Aerial crown-view tile of a tropical tree (Barro Colorado Island, Panama), acquired 20241014:
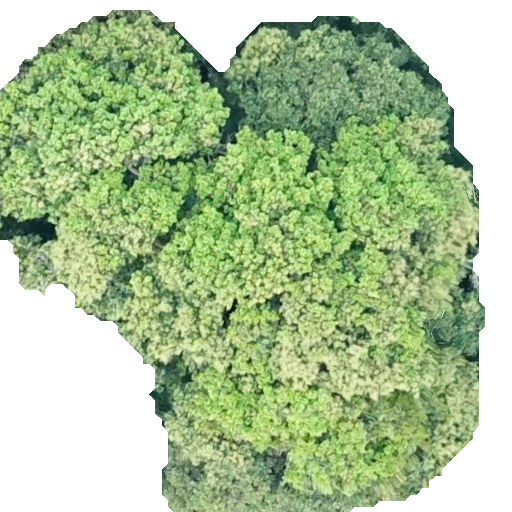
Species: Prioria copaifera
GBIF accepted scientific name: Prioria copaifera
Crown area: 300.817 m²